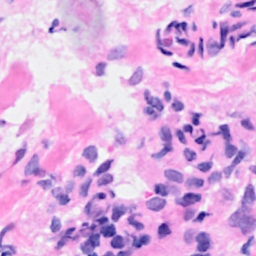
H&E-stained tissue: Breast